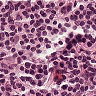
Metastatic tissue present: no